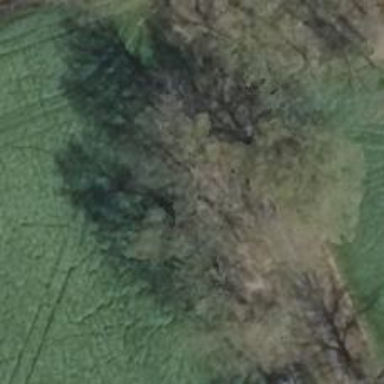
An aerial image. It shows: Row of deciduous broadleaved trees.